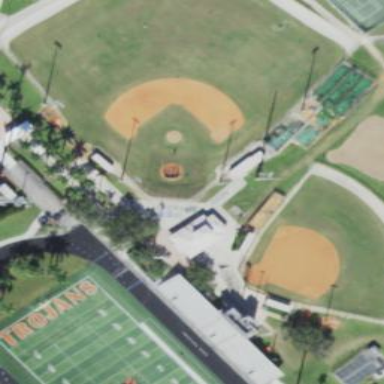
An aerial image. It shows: Baseball field located within pitch designated for leisure land activities.